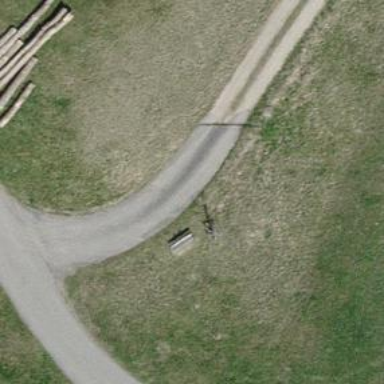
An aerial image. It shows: Bench for seating.